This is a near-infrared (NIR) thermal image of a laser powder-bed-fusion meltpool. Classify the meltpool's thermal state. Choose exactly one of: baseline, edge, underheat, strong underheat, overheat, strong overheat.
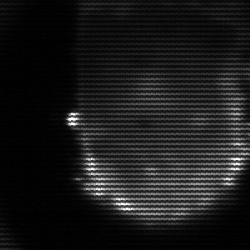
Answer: baseline